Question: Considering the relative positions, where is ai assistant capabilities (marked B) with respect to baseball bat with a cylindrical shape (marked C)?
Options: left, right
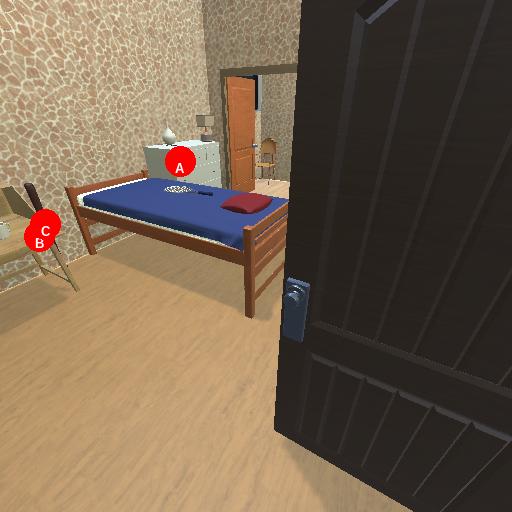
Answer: left